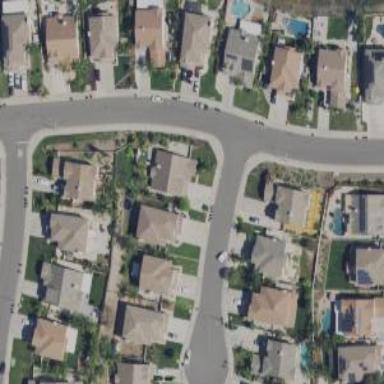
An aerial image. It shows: Residential road.